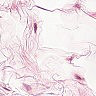
Metastatic tissue present: no